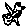
Label: bird